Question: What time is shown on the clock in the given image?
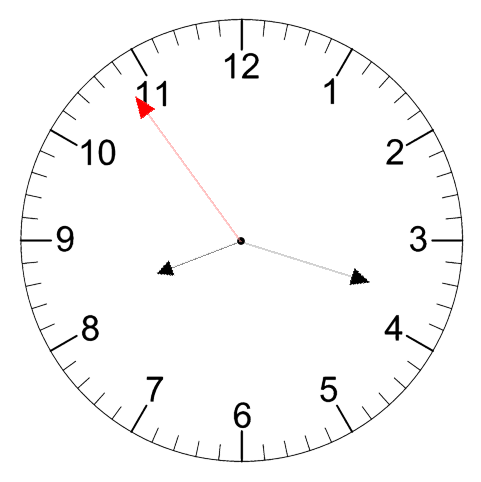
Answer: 08:17:54